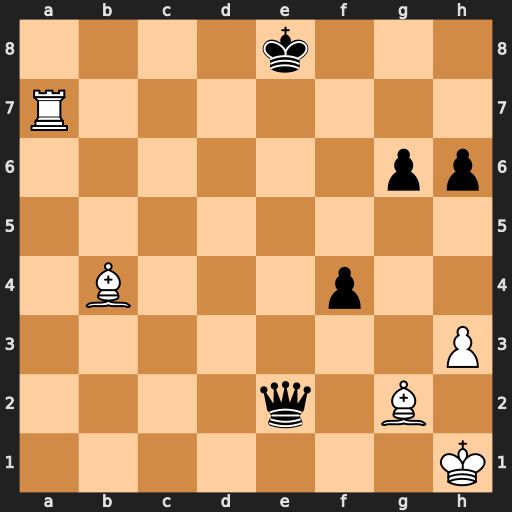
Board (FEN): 4k3/R7/6pp/8/1B3p2/7P/4q1B1/7K
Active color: w
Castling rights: -
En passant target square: -
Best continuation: Bc6+ Kd8 Ba5+ Kc8 Ra8#